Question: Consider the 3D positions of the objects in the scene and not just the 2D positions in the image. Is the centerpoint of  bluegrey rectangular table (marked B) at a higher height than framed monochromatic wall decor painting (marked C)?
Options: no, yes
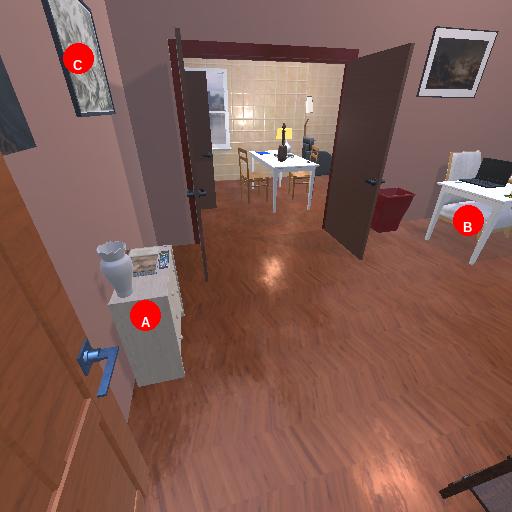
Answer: no